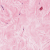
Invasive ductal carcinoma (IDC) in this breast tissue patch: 0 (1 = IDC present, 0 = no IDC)